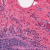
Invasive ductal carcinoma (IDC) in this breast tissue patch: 0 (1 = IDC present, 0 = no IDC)